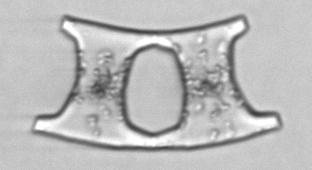
Label: Eucampia